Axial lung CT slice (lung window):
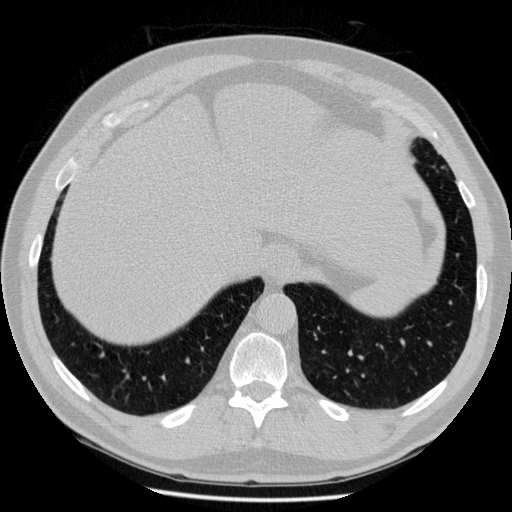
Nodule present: no